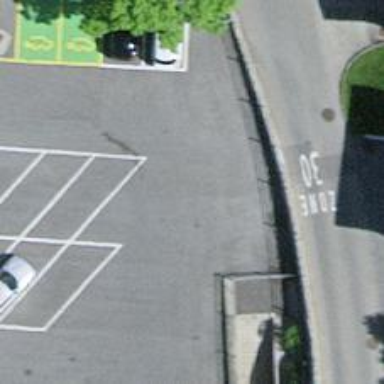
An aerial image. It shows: Road serving as parking aisle.